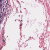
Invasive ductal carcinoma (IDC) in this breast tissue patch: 1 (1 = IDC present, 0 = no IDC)